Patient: sex M, age 71
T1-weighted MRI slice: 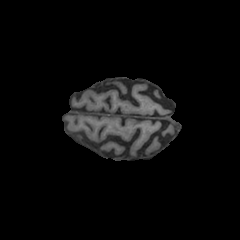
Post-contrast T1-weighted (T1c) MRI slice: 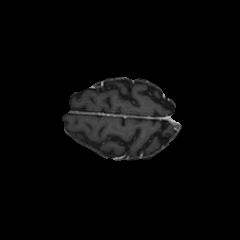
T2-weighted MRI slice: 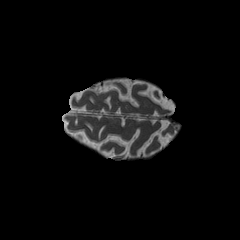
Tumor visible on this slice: no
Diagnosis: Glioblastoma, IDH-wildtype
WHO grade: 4